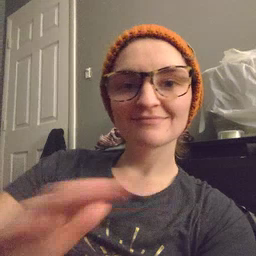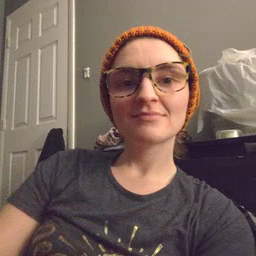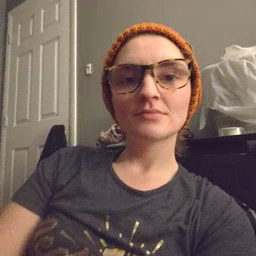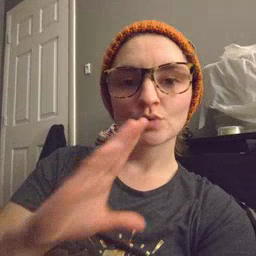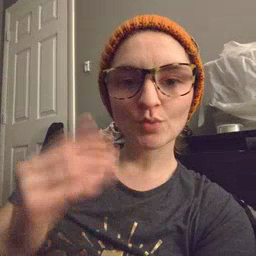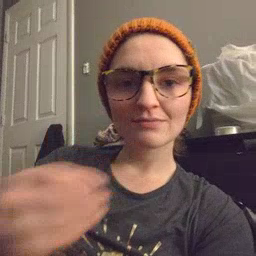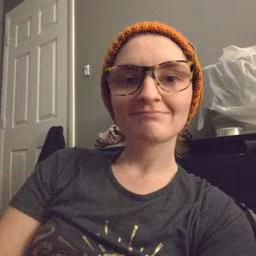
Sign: story